Interaction volume radius: 5 \u00c5
Interaction volume height: 35 \u00c5
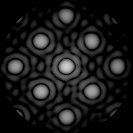
Disorder parameter: 0.06112